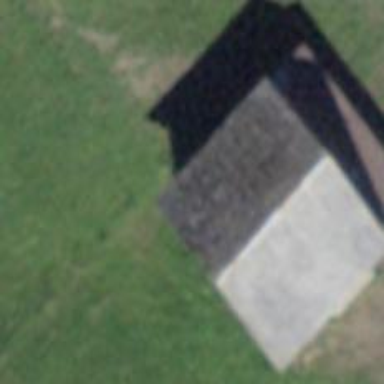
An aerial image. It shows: Barn.